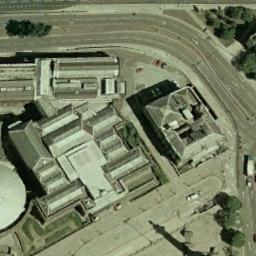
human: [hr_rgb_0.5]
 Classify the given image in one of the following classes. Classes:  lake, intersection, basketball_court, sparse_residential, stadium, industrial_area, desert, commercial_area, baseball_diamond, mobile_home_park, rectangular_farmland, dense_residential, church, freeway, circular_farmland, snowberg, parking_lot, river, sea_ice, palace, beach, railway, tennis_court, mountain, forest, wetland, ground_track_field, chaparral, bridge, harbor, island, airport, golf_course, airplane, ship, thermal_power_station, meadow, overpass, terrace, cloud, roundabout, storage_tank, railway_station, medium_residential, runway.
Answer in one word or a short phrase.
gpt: church